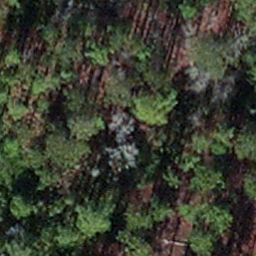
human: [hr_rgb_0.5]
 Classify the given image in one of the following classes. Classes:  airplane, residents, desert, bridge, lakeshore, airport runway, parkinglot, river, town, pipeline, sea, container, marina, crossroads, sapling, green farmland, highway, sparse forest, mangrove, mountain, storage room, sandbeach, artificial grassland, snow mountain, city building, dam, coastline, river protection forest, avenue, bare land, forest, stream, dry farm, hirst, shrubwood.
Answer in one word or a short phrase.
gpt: sapling